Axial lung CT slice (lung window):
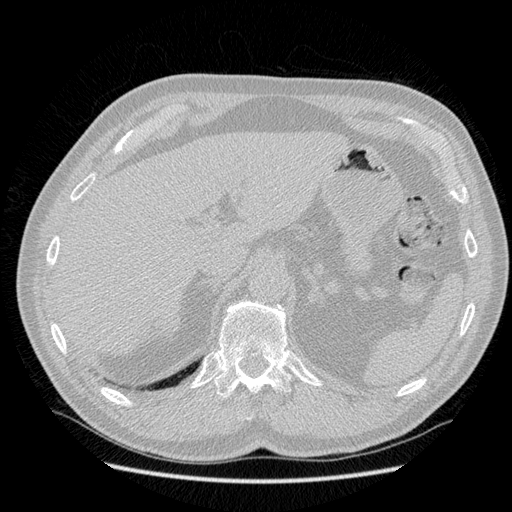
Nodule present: no